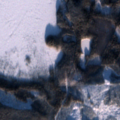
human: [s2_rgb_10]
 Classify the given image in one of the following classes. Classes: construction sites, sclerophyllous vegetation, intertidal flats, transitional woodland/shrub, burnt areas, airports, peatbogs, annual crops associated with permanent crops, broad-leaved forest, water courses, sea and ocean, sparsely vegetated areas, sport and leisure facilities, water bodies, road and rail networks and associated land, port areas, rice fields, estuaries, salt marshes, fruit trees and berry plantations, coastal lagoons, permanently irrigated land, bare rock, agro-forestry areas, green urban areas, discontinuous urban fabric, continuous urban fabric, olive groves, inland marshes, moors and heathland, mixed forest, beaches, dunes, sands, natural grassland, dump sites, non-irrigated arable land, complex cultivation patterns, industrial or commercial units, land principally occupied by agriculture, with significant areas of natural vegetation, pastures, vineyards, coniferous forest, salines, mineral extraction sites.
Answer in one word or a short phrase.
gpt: coniferous forest, mixed forest, transitional woodland/shrub, peatbogs